Field crop: maize
Growth stage: 2
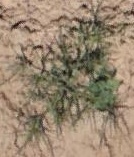
Species: salsola